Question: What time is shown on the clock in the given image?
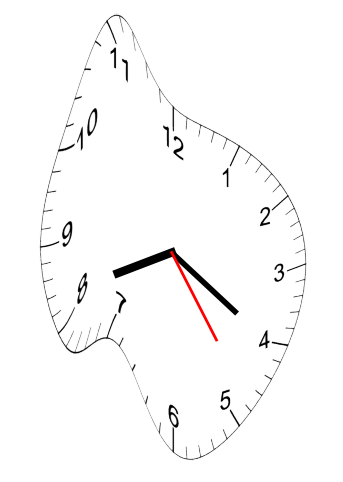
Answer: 08:20:24